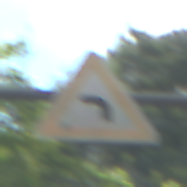
Verkehrszeichen: KurveLinks
Umgebung: Outdoor, Urban
Tageszeit: MorningAfternoon
Wetter: PartlyCloudy
Licht: Natural
Jahreszeit: NotSpecified
Kontrast: LowContrast